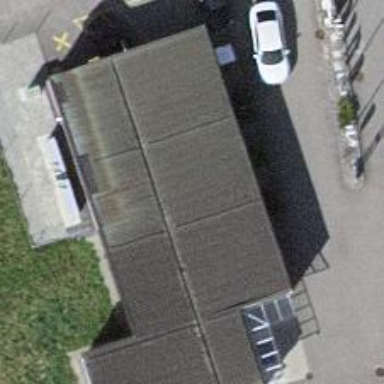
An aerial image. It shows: Post office.